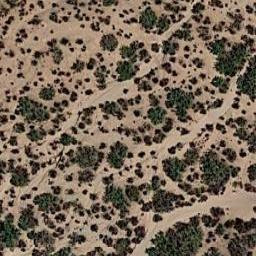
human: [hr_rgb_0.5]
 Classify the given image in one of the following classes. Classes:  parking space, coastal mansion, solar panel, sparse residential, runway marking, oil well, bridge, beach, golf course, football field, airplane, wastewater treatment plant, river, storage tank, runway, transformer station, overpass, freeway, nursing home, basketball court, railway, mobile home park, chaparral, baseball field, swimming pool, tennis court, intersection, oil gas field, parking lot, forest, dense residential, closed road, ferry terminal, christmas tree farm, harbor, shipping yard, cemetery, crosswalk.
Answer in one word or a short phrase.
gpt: chaparral